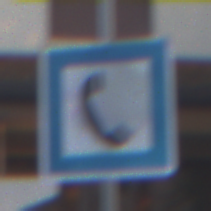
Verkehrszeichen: Fernsprecher
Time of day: SunriseSunset
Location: Outdoor (Urban)
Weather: Clear
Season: NotSpecified
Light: Natural